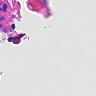
Metastatic tissue present: no